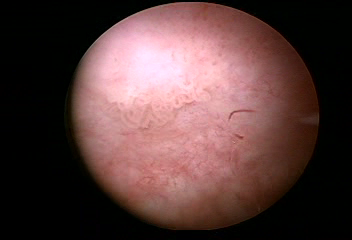
Modality: WLC
Class: Malignant
Subclass: HighGradePapillary
Lesion: L1
Stage: T1
Morphology: Papillary
Bladder cancer association: Yes
Annotated structures: Tumor